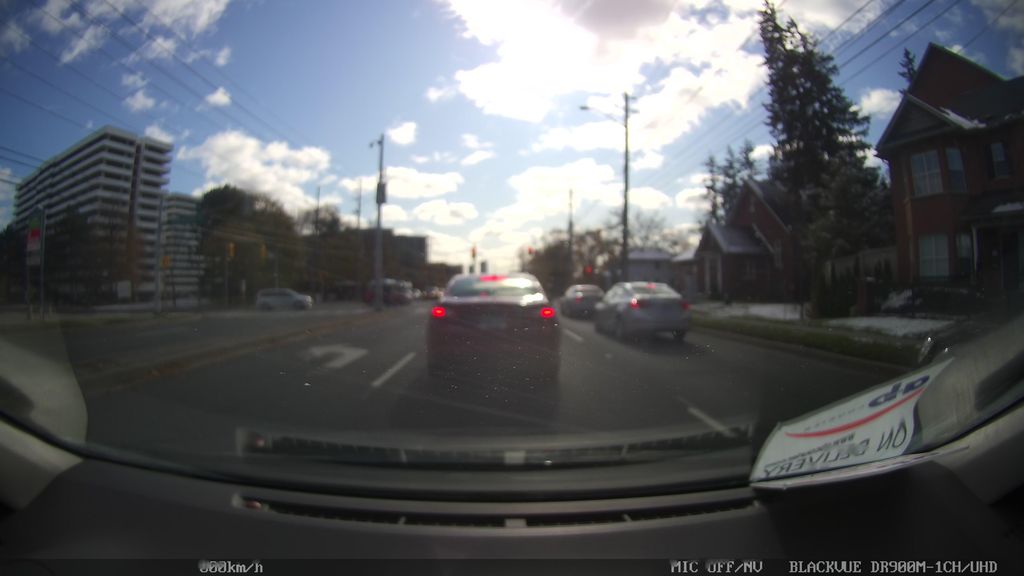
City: toronto